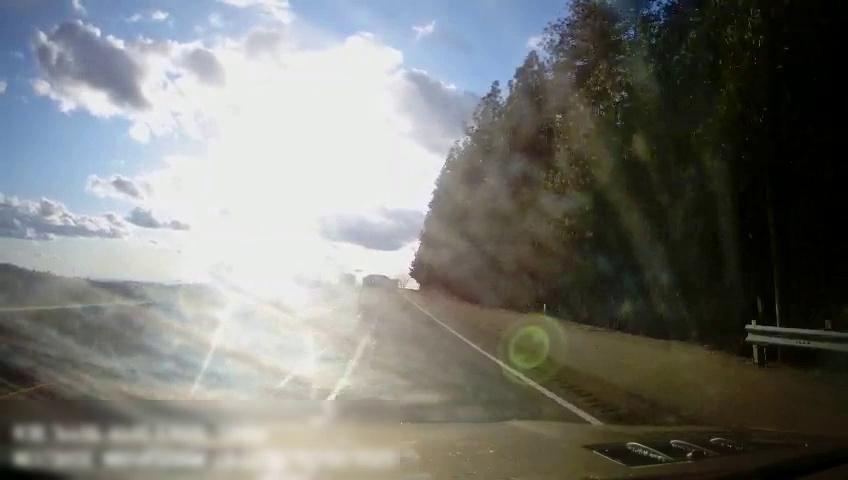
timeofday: Day
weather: Sunny
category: Drivable Space
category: Vehicles | Van
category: Lanes | Alternate Lane
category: Lanes | Current Lane
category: Lanes | Alternate Lane